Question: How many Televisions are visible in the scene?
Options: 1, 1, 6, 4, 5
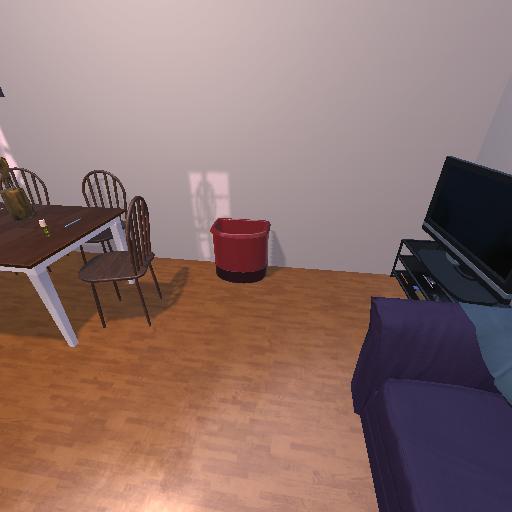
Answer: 1